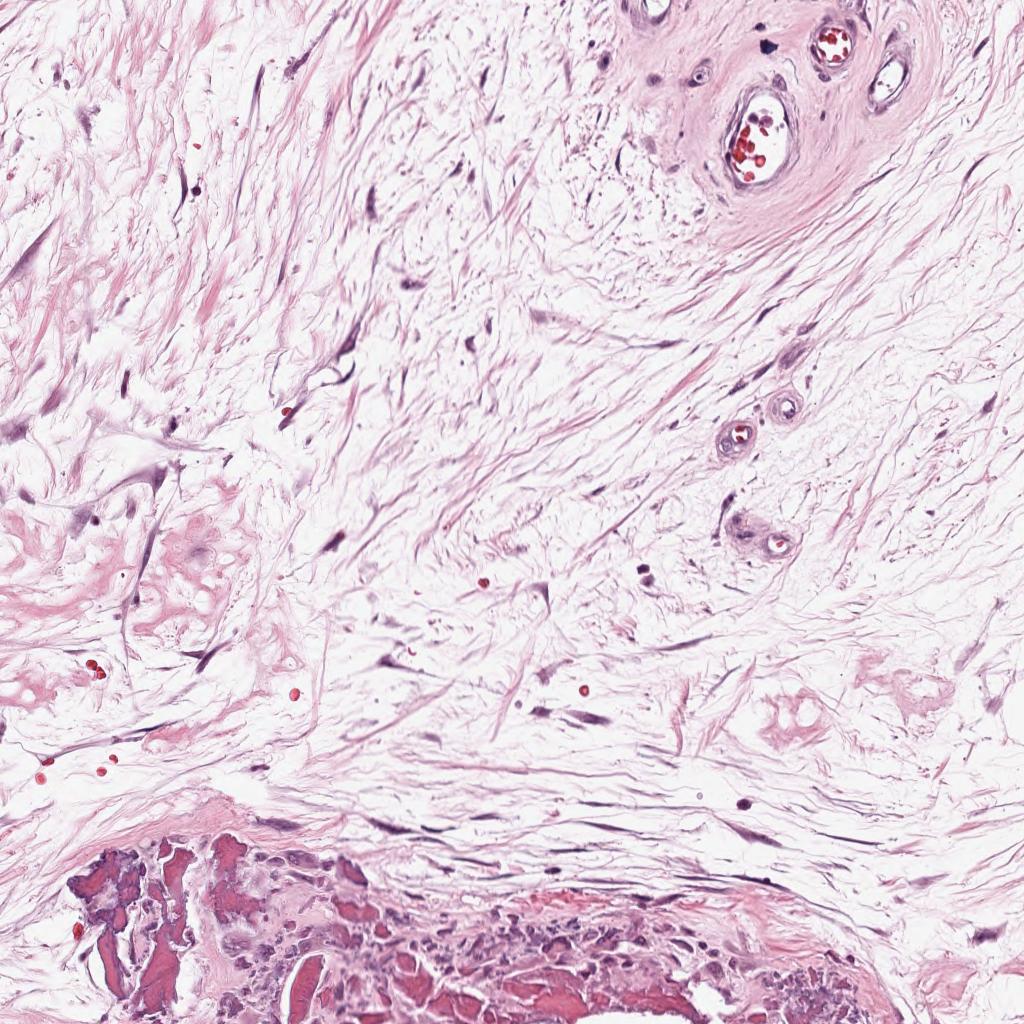
Label: Non-Viable-Tumor